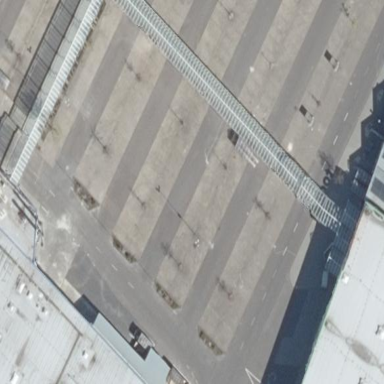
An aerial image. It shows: View of roof of building.